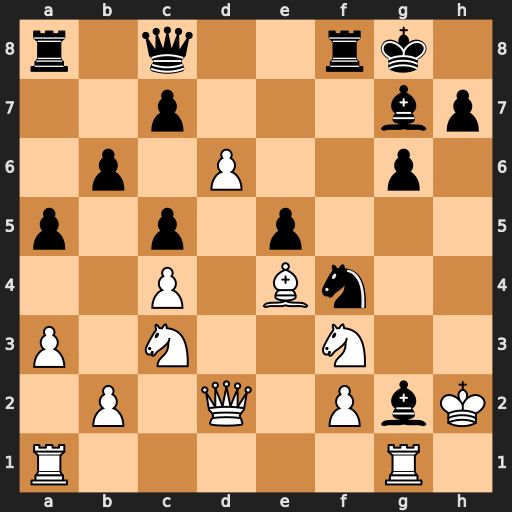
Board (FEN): r1q2rk1/2p3bp/1p1P2p1/p1p1p3/2P1Bn2/P1N2N2/1P1Q1PbK/R5R1
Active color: w
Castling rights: -
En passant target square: -
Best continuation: d7 Qd8 Rxg2